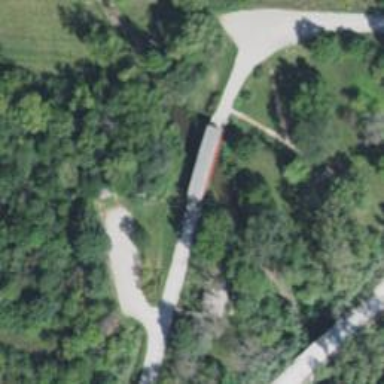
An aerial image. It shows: Covered bridge over service road.